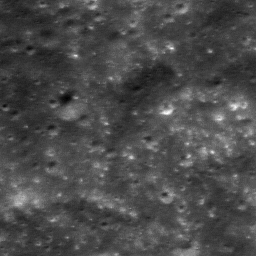
Host type: background_regolith
Lunar coordinates: latitude nan, longitude nan